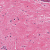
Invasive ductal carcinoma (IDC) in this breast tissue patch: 0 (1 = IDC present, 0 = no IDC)